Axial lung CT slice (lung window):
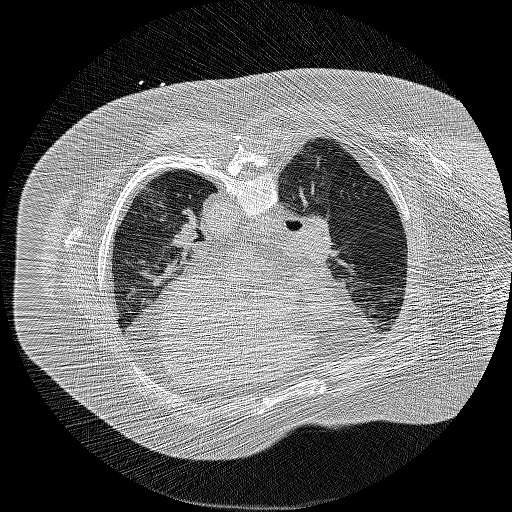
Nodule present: no